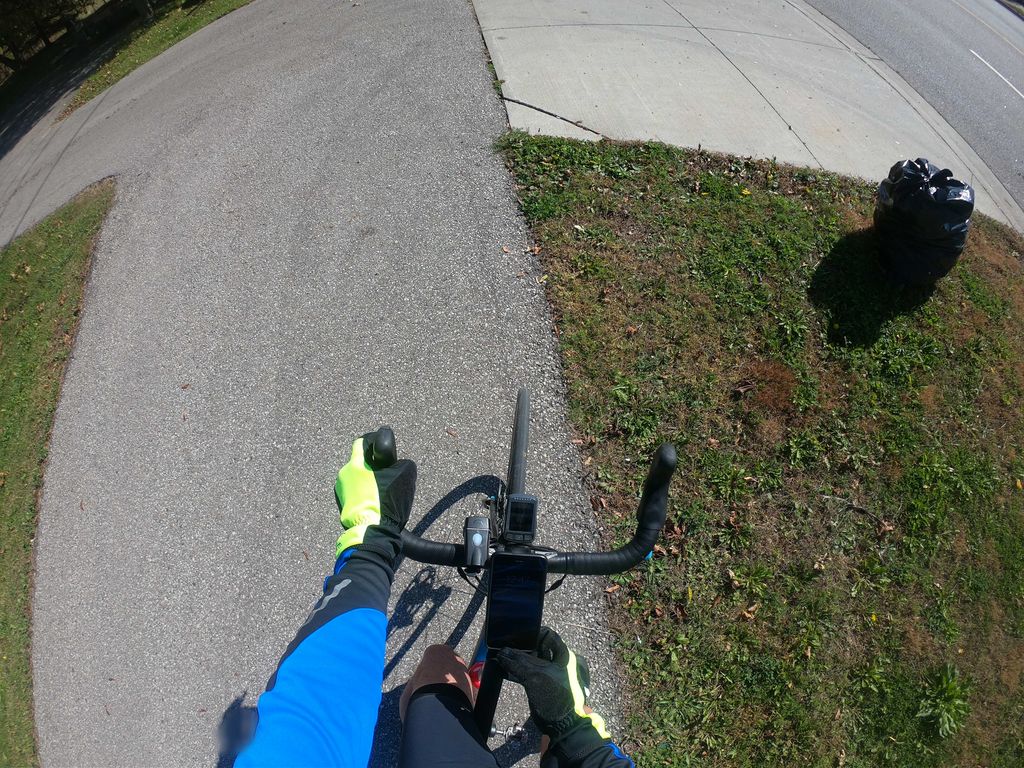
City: kitchener-waterloo